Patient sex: F
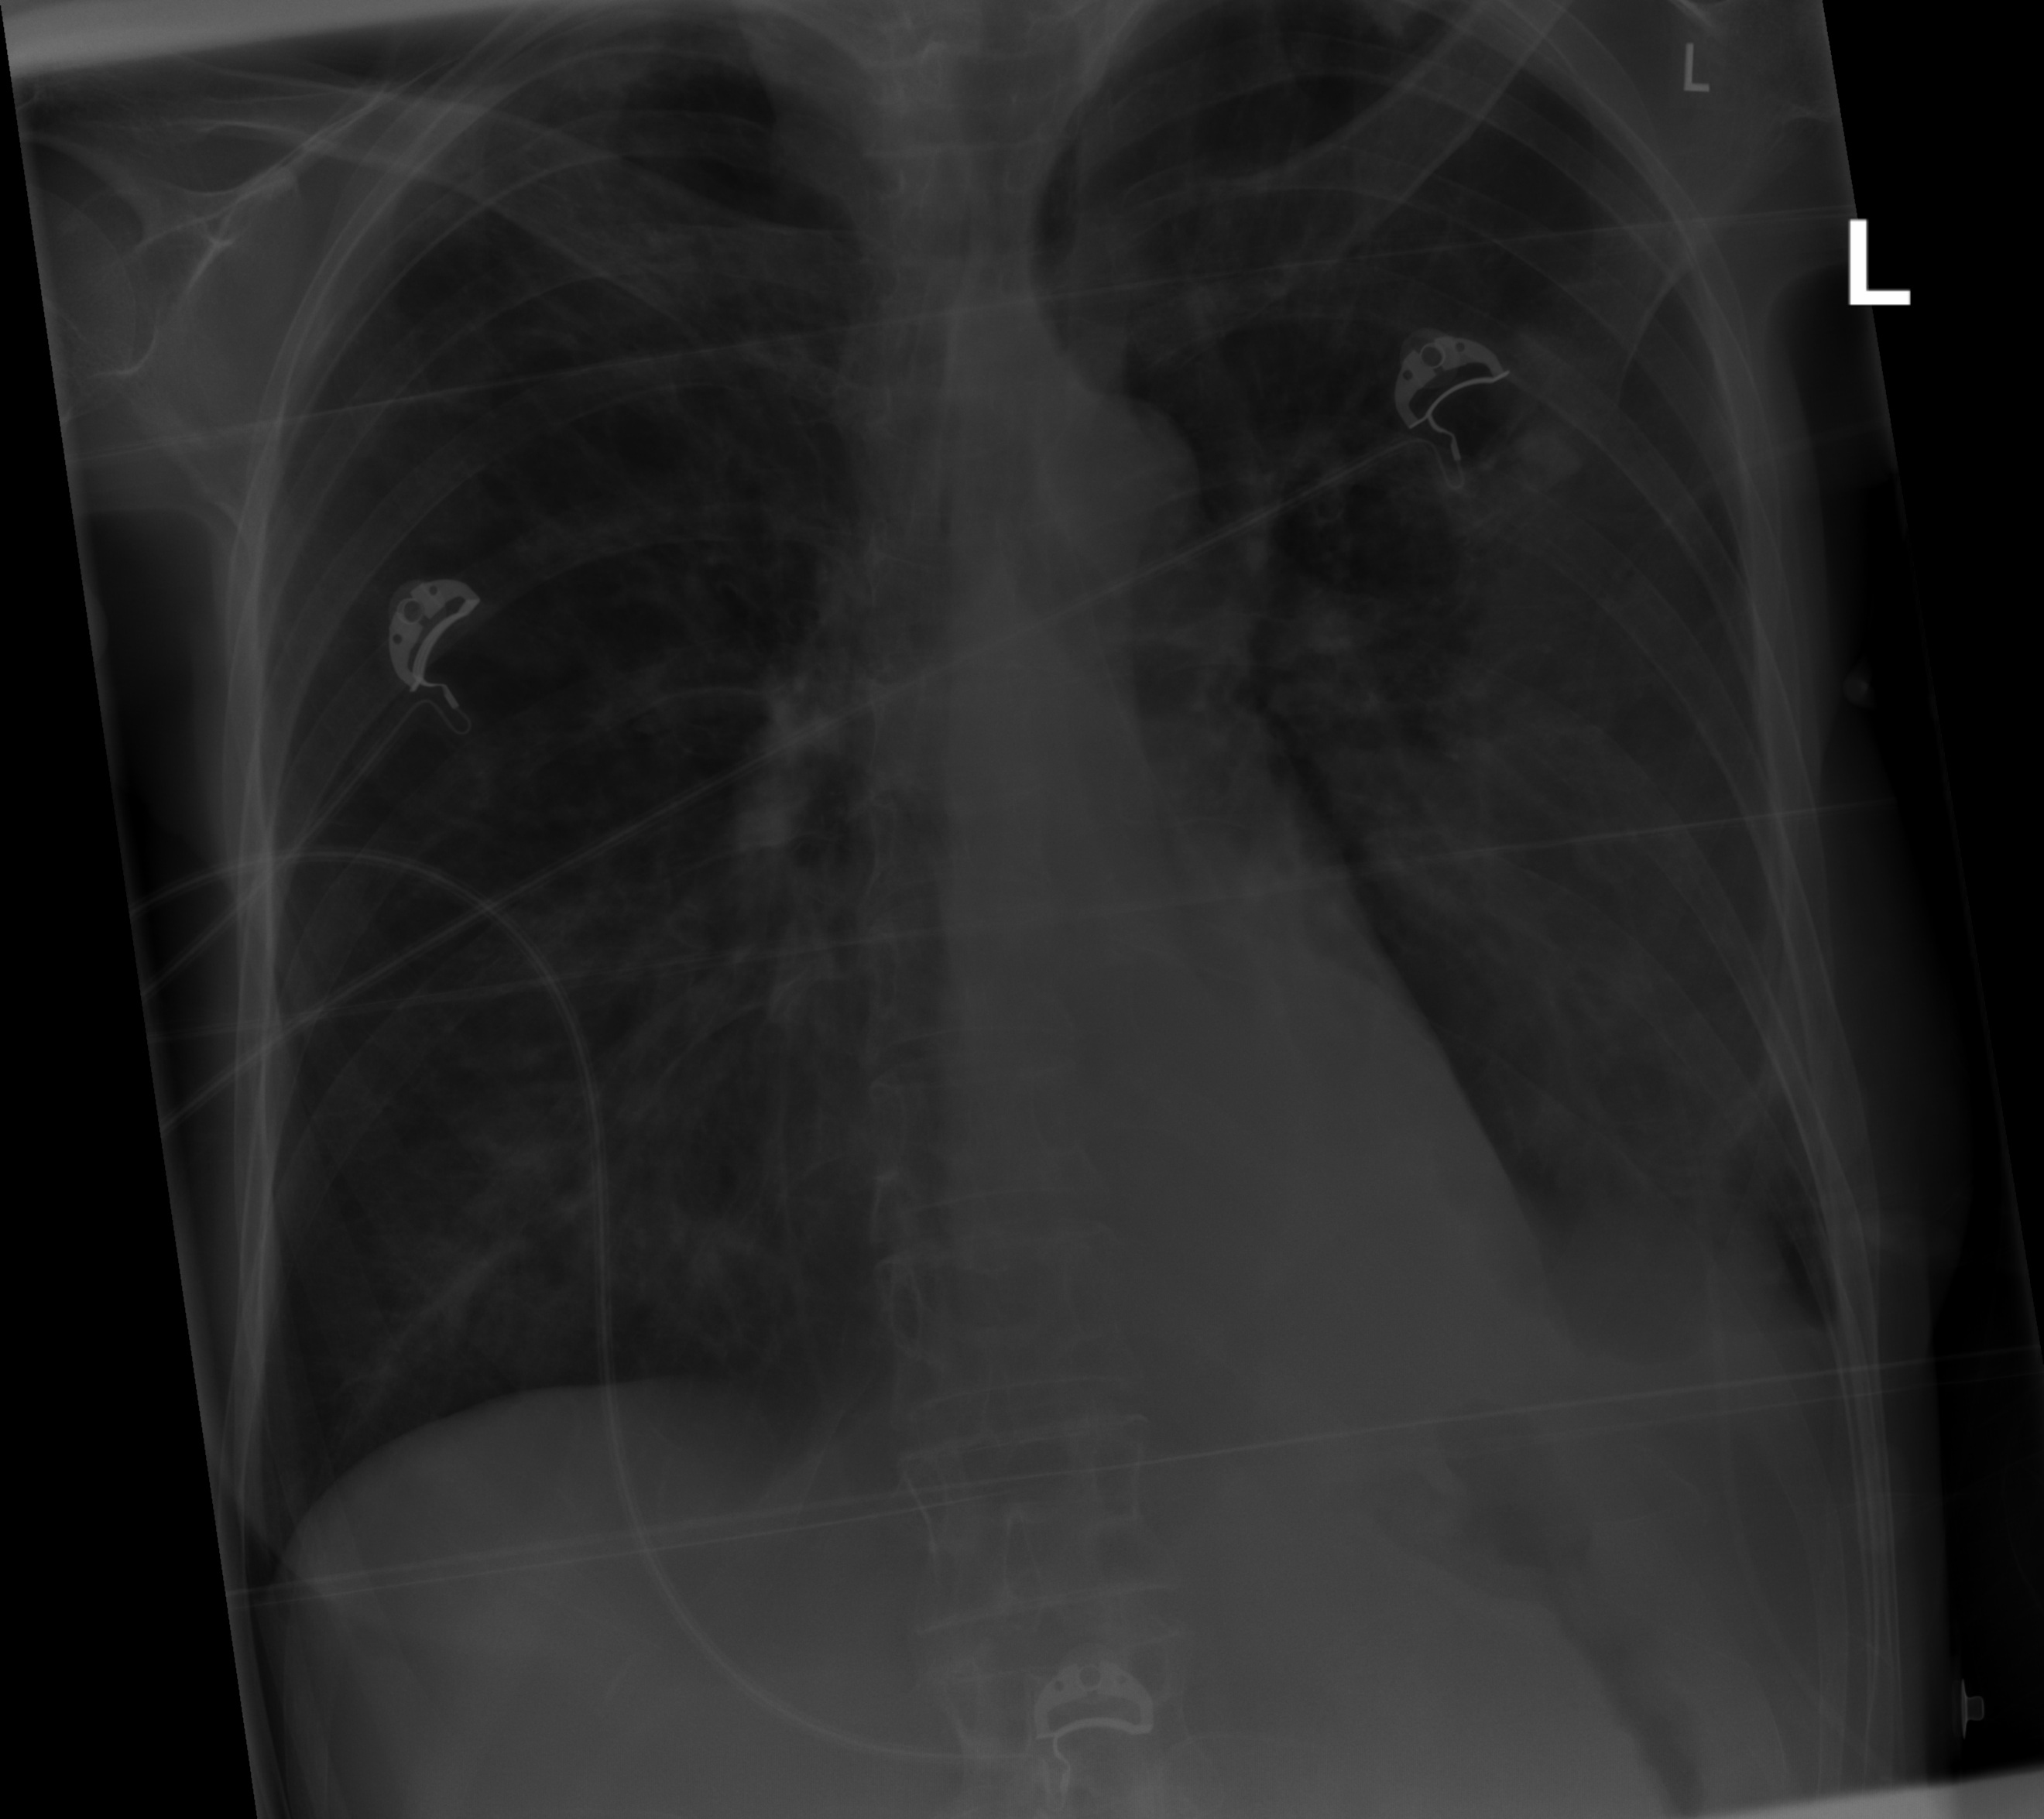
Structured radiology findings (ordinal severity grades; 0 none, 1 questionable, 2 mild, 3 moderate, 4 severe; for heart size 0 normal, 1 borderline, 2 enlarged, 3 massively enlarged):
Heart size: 0
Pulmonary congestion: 0
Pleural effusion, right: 0
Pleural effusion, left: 2
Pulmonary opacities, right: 2
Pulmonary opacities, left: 2
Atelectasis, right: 2
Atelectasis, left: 3